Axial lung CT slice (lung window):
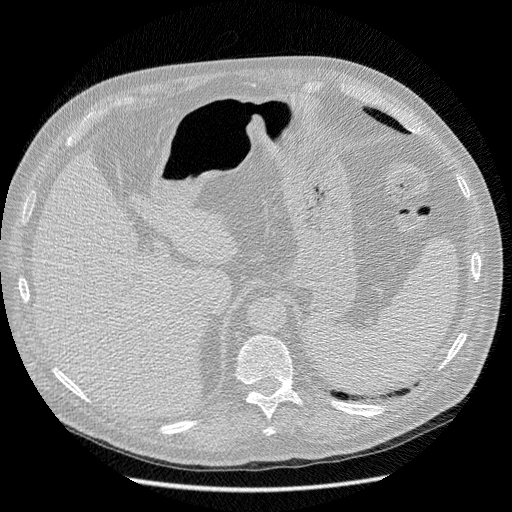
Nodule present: no